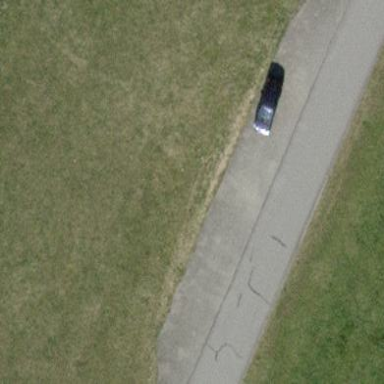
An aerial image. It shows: Parking area with asphalt surface.